Question: Given I have below HTML markup:
'''
<div id="conatiner">
<div id="b1" class="block">block 1</div>
<div id="b2" class="block">block 2</div>
<div id="b3" class="block">block 3</div>
</div>
'''
and below CSS scripts:
'''
div {
outline: solid gray 1px;
}
.block {
display: inline-block;
width:100px;
background-color: gray;
}
'''
I expected the 3 blocks to be adjacent without any gaps. But unfortunately, the result shows small gaps between each other (in all browsers).

I checked computed box-model with browser developer tools, I did not find any border, margin or padding value which may result in gaps. Then I am wondering what results in the gaps?
Live demo: <URL>
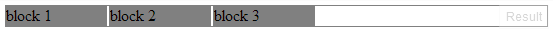
Answer: White space in your HTML
Change this to:
'''
<div id="conatiner">
<div id="b1" class="block">block 1</div><div id="b2" class="block">block 2</div><div id="b3" class="block">block 3</div>
</div>
'''
Demo:
<URL>